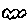
Label: cloud